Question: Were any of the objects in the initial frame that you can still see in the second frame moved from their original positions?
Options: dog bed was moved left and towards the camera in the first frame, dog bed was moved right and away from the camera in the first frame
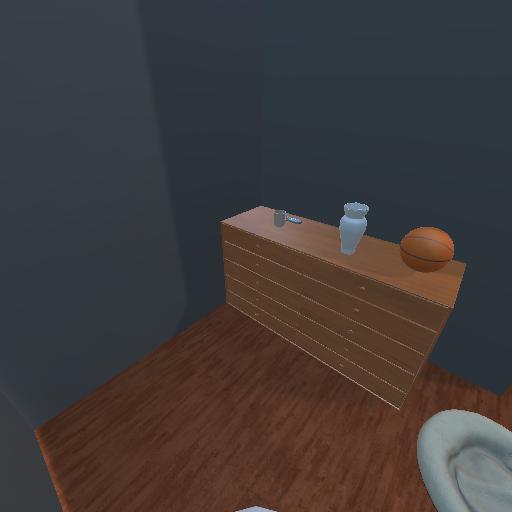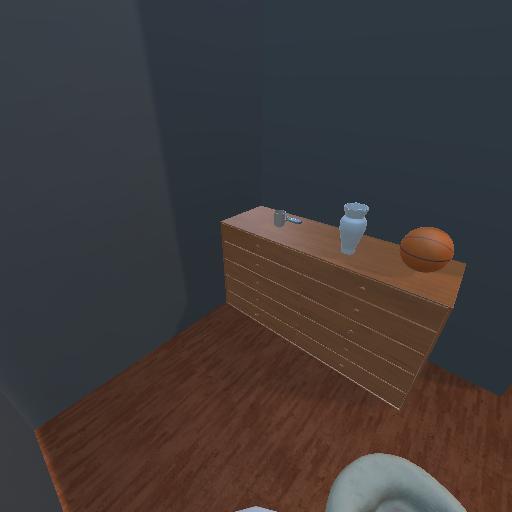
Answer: dog bed was moved left and towards the camera in the first frame